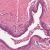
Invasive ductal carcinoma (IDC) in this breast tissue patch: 0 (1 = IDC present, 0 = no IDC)